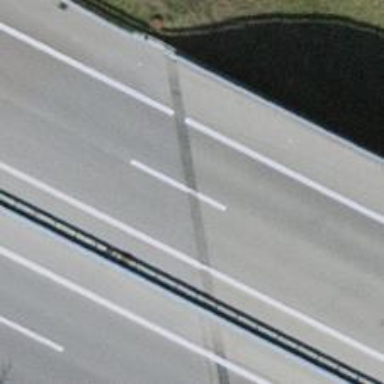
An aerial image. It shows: Asphalt bridge over motorway.